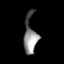
Tissue: prostate
Cell type: Fibroblasts
Senescence score: 0.8355
Nuclear area (px): 453
Mean DAPI intensity: 132.795